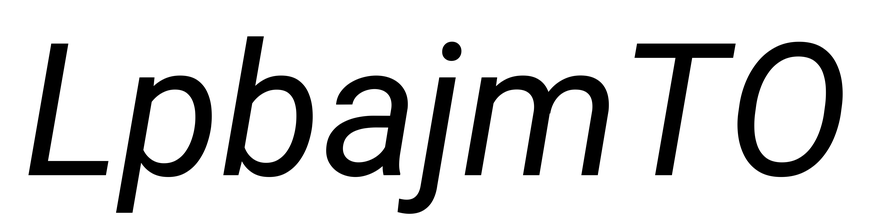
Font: Roboto-Italic_Italic